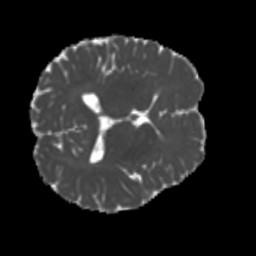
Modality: MD
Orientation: axial
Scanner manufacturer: siemens
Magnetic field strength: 3 T
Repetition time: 4 s
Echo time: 0.0594 s